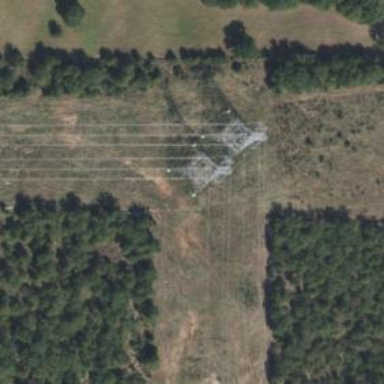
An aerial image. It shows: Power tower.